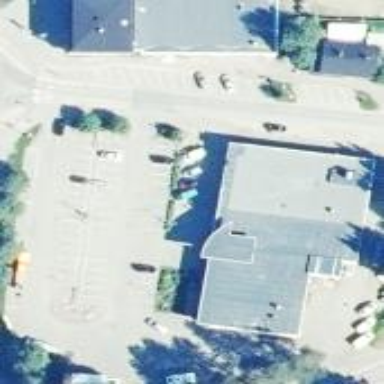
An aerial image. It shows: Commercial building.